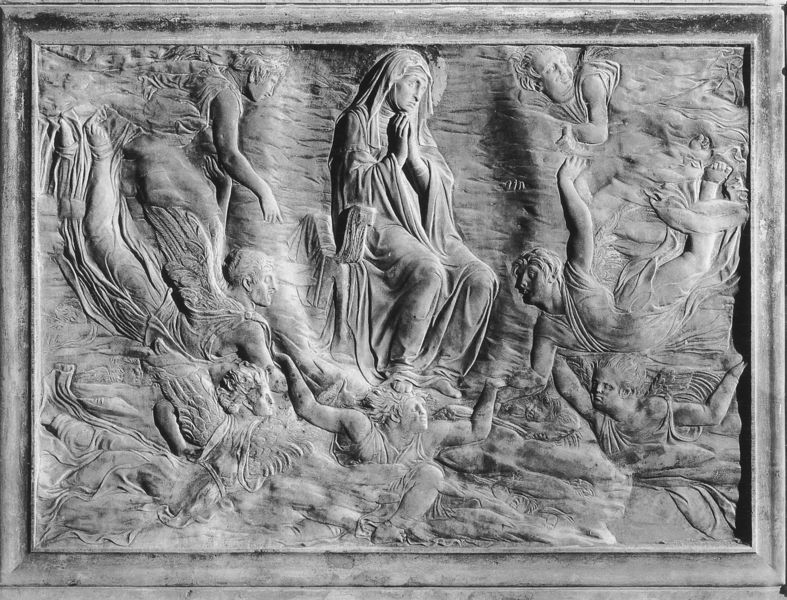
Titel: Himmelfahrt Mariens
Künstler: Donatello
Standort: Neapel, S. Angelo a Nilo (EU - I - Kampanien)
Schlagwörter: feder, flügel, meer, wasser, menschen, see, frau, federn, rahmen, stein, tot, trauer, engel, relief, wellen, angst, sturm, hands, men, religious, white, face, figures, gray, grey, nose, robe, sitting, wall, woman, bronze, tote, beten, gebet, hand, mensche, angel, angels, heaven, rocks, sky, stone, struggle, sea, death, eyes, heilige, river, maria, black and white, frame, shawl, kerchief, mother, mouth, flying, roots, faces, sculpture, wings, dead, storm, wind, virgin, marble, italy, human, madonna, toga, renaissance, prayer, art, religion, eye, legs, finger, lips, lithograph, fresco, ikarus, mary, carving, bible, pray, wing, bodies, frieze, praying, veil, bas relief, demons, ascension, carvings, tunic, r, emboss, embossed, soul, ikars, bas, scuplture, cephyr, duccio, lithology, drath, resco, sole, christian, german, fine detail, clothing